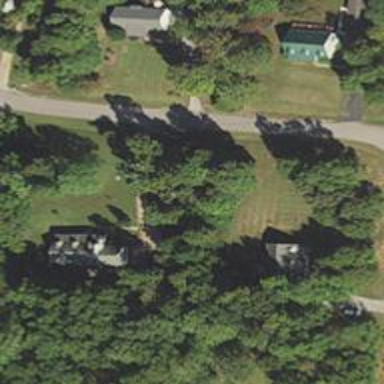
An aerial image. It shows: Driveway.